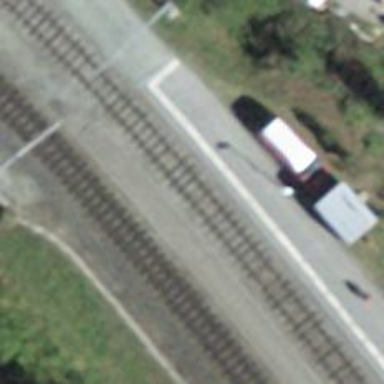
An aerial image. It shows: Narrow-gauge railway siding with electrified contact lines.